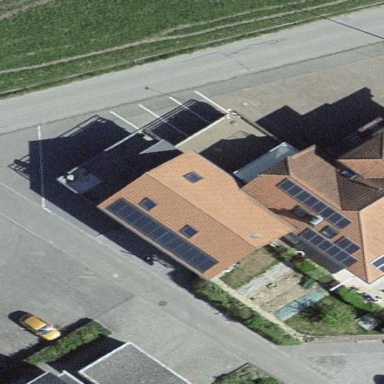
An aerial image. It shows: Residential building.